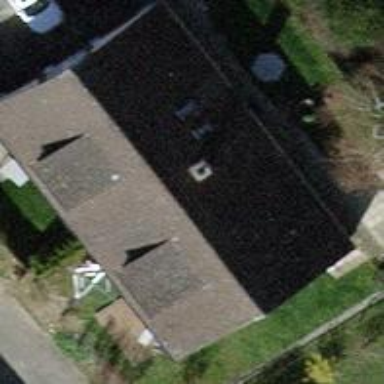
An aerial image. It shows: Semi-detached house with gabled roof.